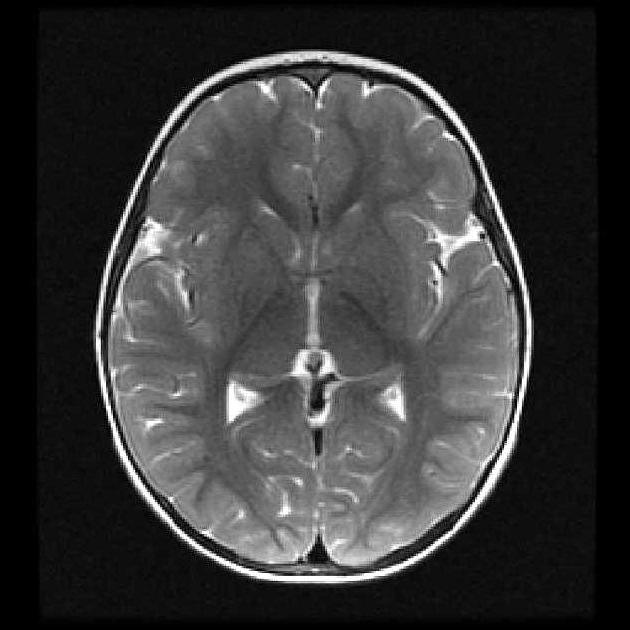
Label: notumor